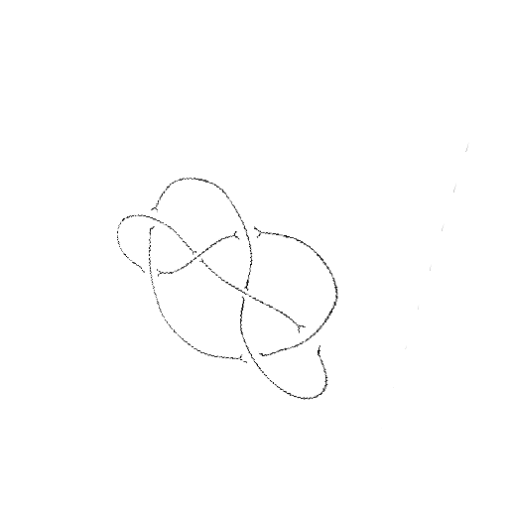
Crossing number: 7